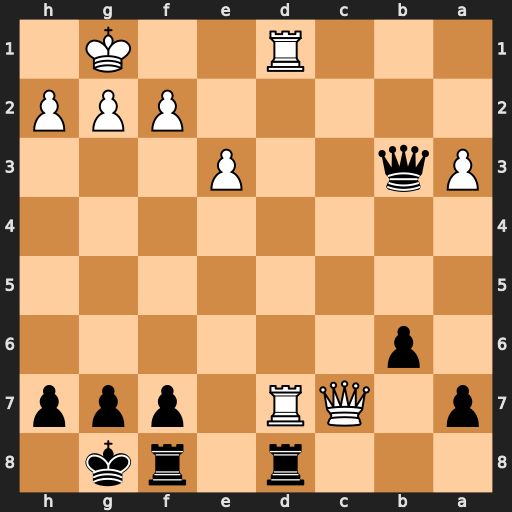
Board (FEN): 3r1rk1/p1QR1ppp/1p6/8/8/Pq2P3/5PPP/3R2K1
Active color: b
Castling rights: -
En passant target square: -
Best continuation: Qxd1+ Rxd1 Rxd1#